Interaction volume radius: 5 \u00c5
Interaction volume height: 20 \u00c5
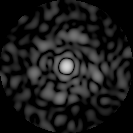
Disorder parameter: 0.8363